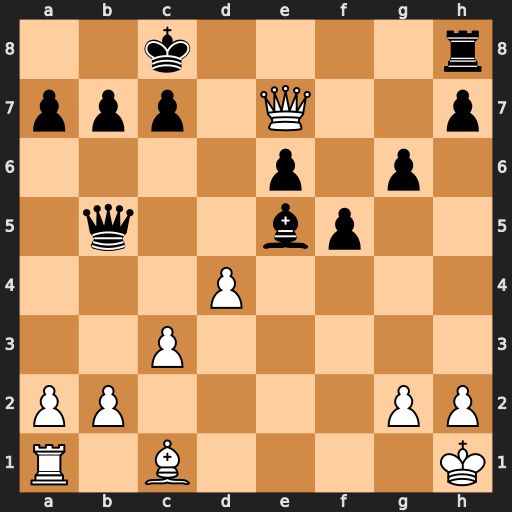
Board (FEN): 2k4r/ppp1Q2p/4p1p1/1q2bp2/3P4/2P5/PP4PP/R1B4K
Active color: w
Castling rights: -
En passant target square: -
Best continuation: Qxe6+ Kb8 c4 Qa4 b3